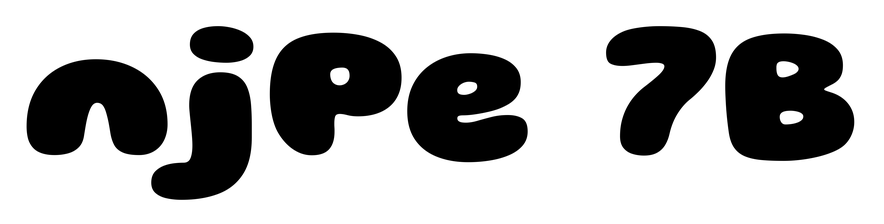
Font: Gluten_Black